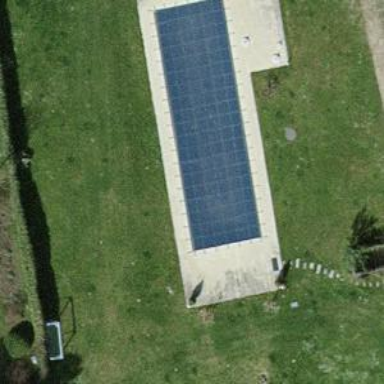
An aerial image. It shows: Swimming pool located in leisure land.